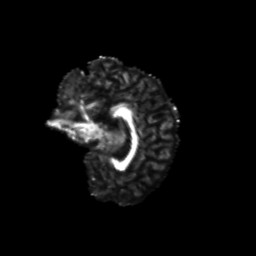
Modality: FA
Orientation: sagittal
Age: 34
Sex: female
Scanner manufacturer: siemens
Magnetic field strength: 3 T
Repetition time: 8.6 s
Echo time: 0.095 s